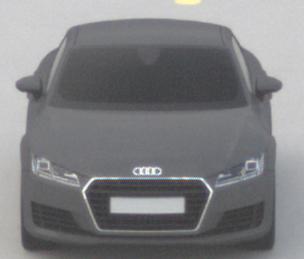
Make: Audi
Model: TT Coupé 1.8 TFSI
Detailed model: TT (8S) Coupé
Model produced from: 2015/08
Model produced until: 2018/06
Doors: 3
Color: gray
Road condition: dry road
Daytime: midday
Contrast: low contrast